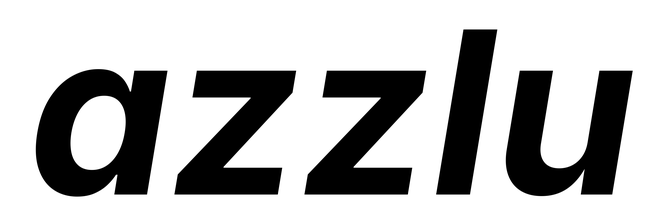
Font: Inter-Italic_Bold_Italic